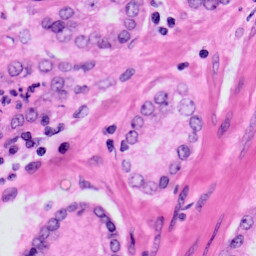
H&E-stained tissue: Prostate